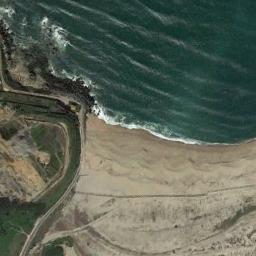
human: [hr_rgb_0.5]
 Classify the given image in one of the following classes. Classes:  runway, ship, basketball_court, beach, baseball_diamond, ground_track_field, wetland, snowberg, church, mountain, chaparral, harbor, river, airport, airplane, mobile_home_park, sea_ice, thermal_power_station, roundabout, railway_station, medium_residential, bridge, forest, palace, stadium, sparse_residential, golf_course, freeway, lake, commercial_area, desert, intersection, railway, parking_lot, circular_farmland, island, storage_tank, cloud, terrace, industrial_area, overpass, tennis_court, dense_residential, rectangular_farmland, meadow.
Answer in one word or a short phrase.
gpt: beach